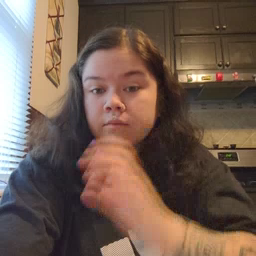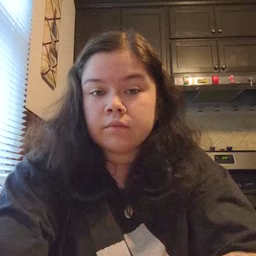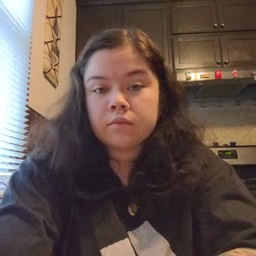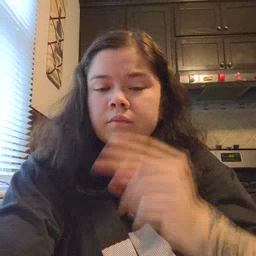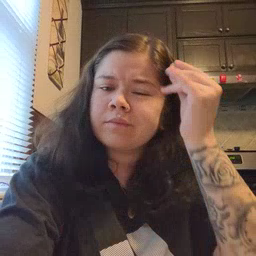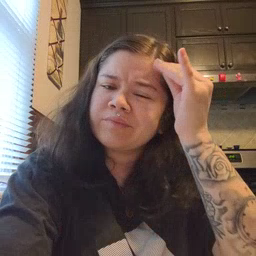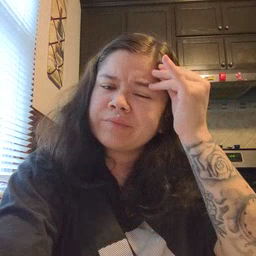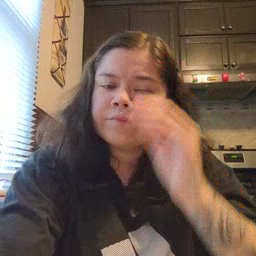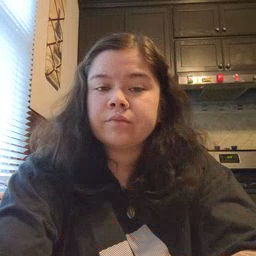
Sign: think